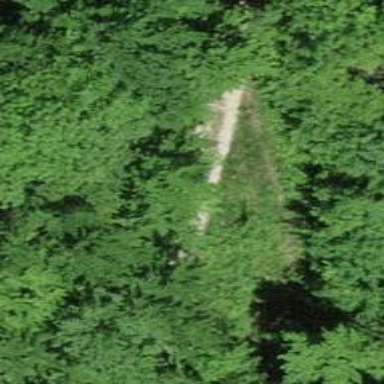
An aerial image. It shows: Gravel track of grade3 type.